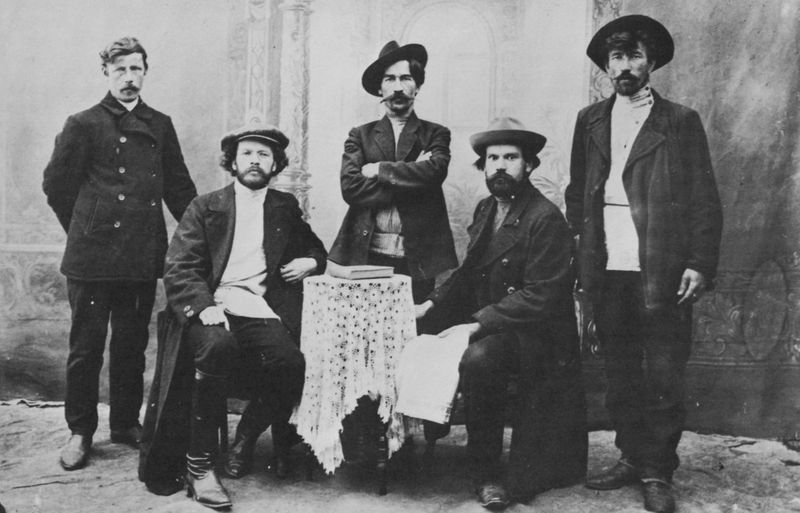
Titel: Mitglieder der "Narodnaja Wolja" ("Volkswille")
Künstler: Russischer Photograph
Standort: Amsterdam
Institution: Internationaal Instituut voor Sociale Geschiedenis
Schlagwörter: gruppe, mann, weiß, sitzen, fenster, grau, hintergrund, hut, hüte, männer, schwarz, stuhl, tisch, blick, herren, anzug, anzüge, bart, bärte, hemd, jung, schnurrbart, wand, arm, arme, spitze, stehen, bildnis, hände, portrait, porträt, tischdecke, tischtuch, vorhang, boden, mantel, füße, italien, röcke, schuhe, hosen, hemden, amerika, arbeiter, tapete, atelier, knöpfe, schnauzer, krempe, foto, fotografie, posen, buch, tischbeine, künstler, schwarzweiß, uniform, jacken, mäntel, stiefel, gruppenbild, photo, hellgrau, spize, verein, russisch, spitzendecke, schlägermütze, amerike, gruppenpotrait, krempen